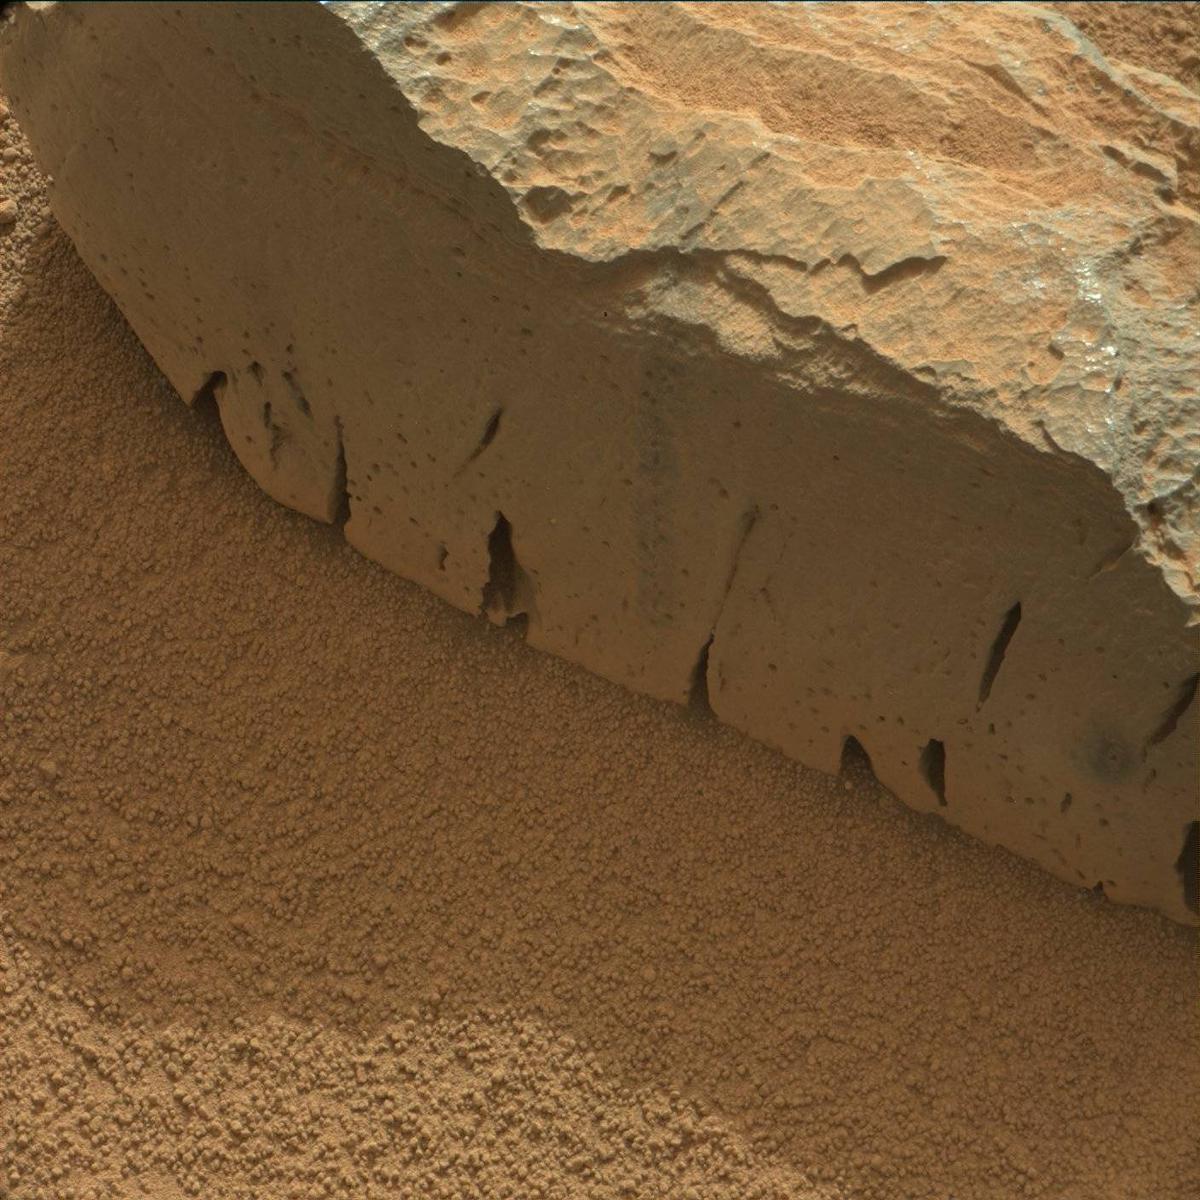
Terrain classes present: Rock, Sand / Soil